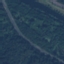
Land use / land cover: Highway